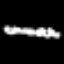
Label: squiggle